Question: The following code shows my problem. plotyy completely fails if the ticks are not at the same positions on both sides (which is rather the normal case...)
I require a plot with two y axis but the ticks only on one side. I was suggested to use addaxis, but I do not see how that helps me, since I do not want separated axis.
'''
clf;
clc;
xaxis = 0:0.1:25;
ydata1 = linspace(12.1712,12.7679, length(xaxis));
ydata2 = linspace(0.3597,-28.7745, length(xaxis));
[AX,H1,H2] = plotyy(xaxis, ydata1, xaxis, ydata2);
% axis limits - x axis (min to max)
xlimits(1) = min(xaxis); xlimits(2) = max(xaxis);
set(AX, 'XLim', xlimits);
set(AX(2),'XTick',[]);
% y1 axis limits
ylimits(1) = min(ydata1); ylimits(2) = max(ydata1);
ylimits(2) = ylimits(2) + (ylimits(2)-ylimits(1))*0.05;
set(AX(1), 'YLim', ylimits);
% y2 axis limits
ylimits(1) = min(ydata2); ylimits(2) = max(ydata2);
ylimits(2) = ylimits(2) + (ylimits(2)-ylimits(1))*0.05;
set(AX(2), 'YLim', ylimits);
% y1 ticks
set(AX(1),'YTick',[12.0:0.1:12.8]);
% y2 ticks
set(AX(2),'YTick',[-25:5:0]);
print(gcf, ['-r' num2str(400)], ['test' '.png' ], ['-d' 'png']);
'''

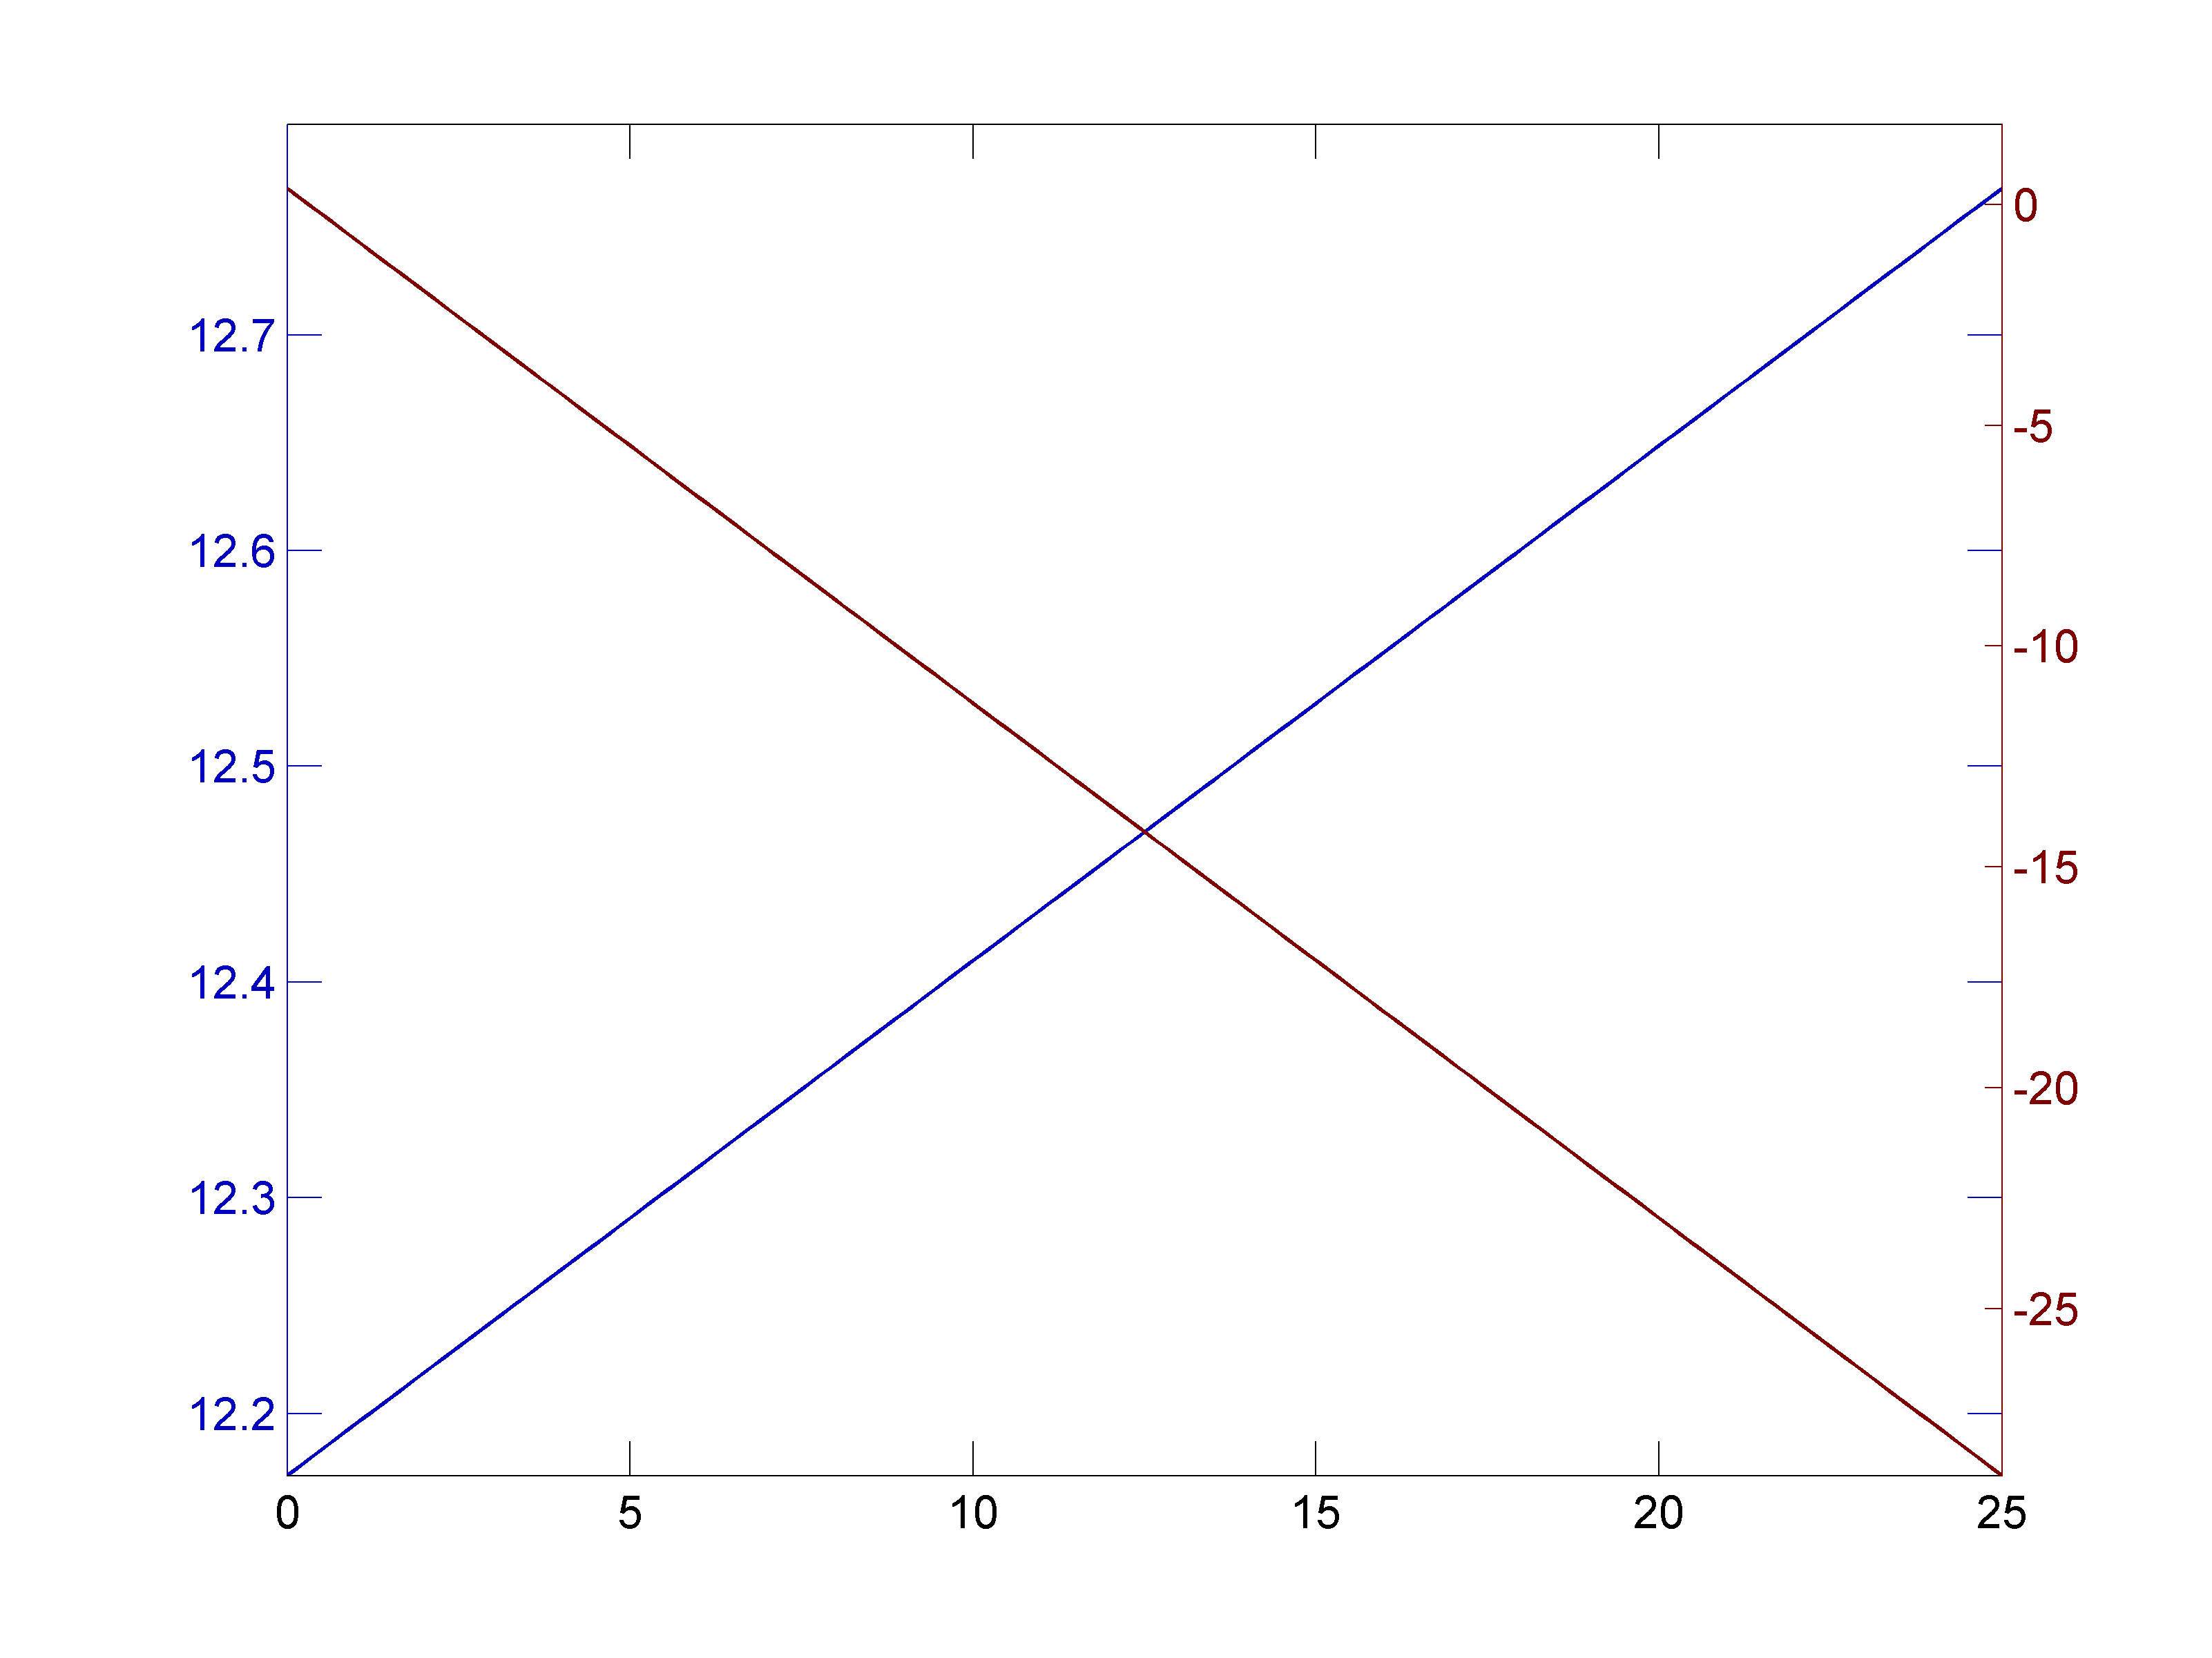
Answer: Here is an approach that I got from the <URL>. The idea is to remove the box property, which creates the tics on the opposite side.
'''
set(AX(1),'Box','off') % Turn off box of axis 1, which removes its right-hand ticks
set(AX(2),'Box','off') % Turn off box of axis 2, which removes its left-hand ticks
'''
The downside is, that the upper line disappears. If someone knows how to get it back that would be great. Mybe with an empty plot over the current plot with the same dimensions??